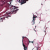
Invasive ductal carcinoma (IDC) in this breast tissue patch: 0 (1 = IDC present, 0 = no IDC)